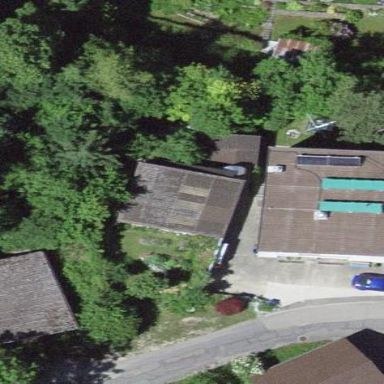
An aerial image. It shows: Garage building.